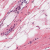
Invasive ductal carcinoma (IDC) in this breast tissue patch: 0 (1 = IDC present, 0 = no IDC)